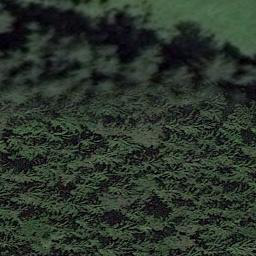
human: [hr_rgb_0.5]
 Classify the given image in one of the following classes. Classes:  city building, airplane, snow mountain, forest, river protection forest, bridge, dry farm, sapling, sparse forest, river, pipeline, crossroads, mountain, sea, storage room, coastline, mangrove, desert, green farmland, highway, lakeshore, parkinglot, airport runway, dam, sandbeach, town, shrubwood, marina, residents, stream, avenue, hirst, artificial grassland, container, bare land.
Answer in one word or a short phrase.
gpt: forest